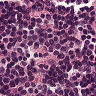
Metastatic tissue present: no